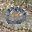
Label: 0